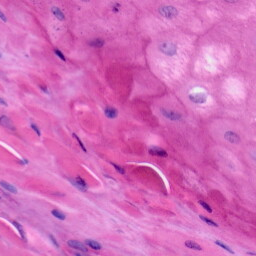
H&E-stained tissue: Skin